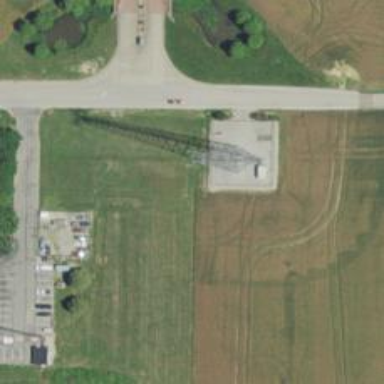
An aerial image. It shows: Mast tower used for communication.